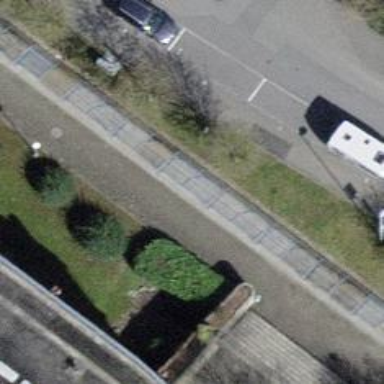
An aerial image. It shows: Bicycle parking area.